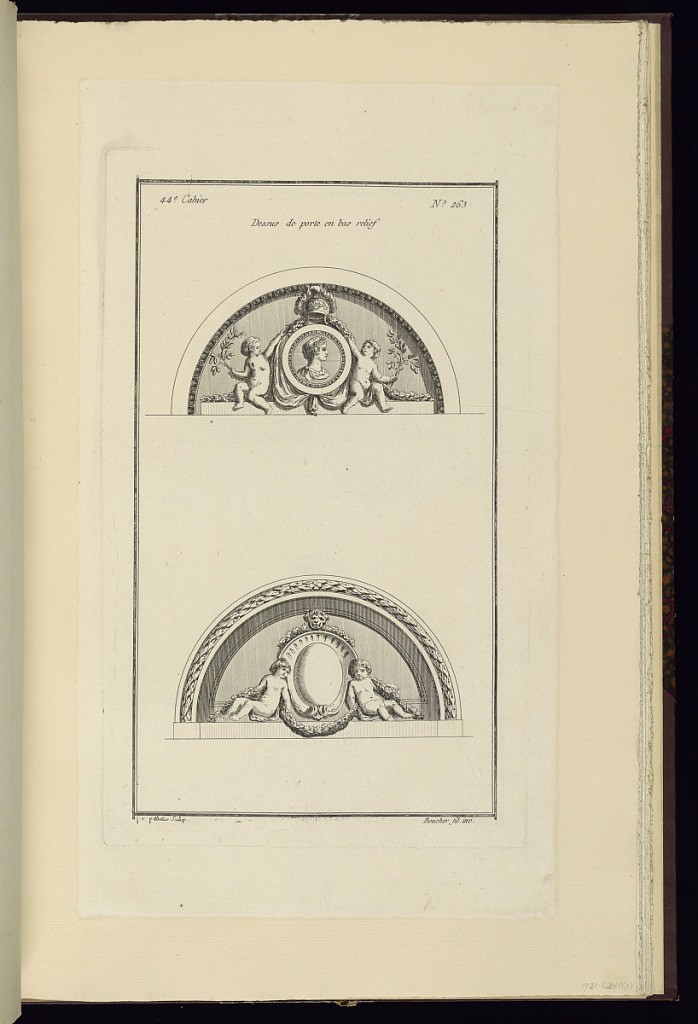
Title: Dessus de porte en bas relief
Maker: Juste-François Boucher, French, 1736 – 1782
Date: ca. 1775
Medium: Engraving on off white laid paper
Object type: Print
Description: Two designs for semicircular, carved overdoors. The top overdoor has a portrait medallion at center, topped with a helmet and garland, and with putti holding branches. The lower overdoor is framed with bound relief and has a cartouche at its center surrounded by putti holding a garland. The plate is signed.